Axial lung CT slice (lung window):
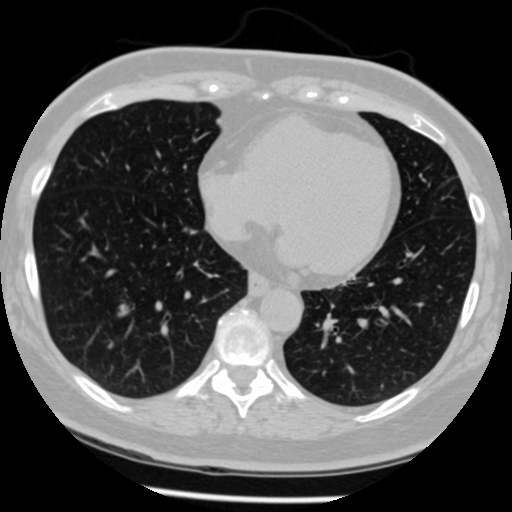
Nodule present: no